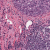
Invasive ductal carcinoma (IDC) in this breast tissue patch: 0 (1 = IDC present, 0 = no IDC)